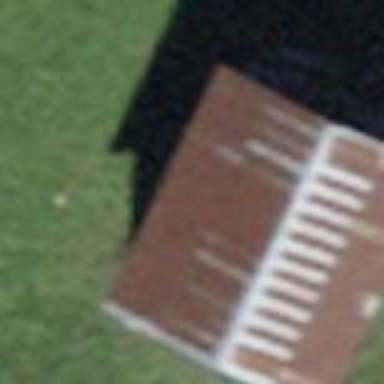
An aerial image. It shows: Rural barn.